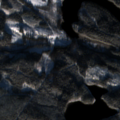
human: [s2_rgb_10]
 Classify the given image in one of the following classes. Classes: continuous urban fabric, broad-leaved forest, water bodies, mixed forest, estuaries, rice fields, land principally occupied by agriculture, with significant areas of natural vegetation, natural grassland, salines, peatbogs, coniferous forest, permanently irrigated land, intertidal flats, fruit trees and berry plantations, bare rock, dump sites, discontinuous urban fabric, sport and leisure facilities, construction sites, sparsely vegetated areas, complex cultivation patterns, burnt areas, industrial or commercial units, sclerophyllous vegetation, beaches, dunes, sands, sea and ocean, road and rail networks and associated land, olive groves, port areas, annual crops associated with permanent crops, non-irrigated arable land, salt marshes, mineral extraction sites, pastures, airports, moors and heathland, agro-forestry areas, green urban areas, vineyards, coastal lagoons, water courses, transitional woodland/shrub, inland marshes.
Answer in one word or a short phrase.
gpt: coniferous forest, mixed forest, water bodies